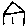
Label: house